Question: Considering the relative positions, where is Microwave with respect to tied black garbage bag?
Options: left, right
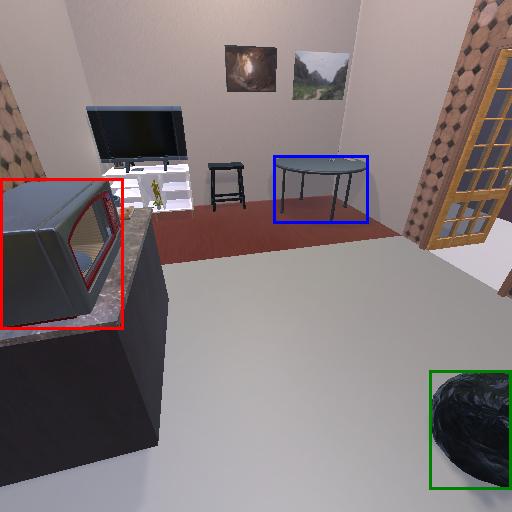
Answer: left